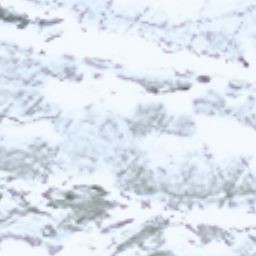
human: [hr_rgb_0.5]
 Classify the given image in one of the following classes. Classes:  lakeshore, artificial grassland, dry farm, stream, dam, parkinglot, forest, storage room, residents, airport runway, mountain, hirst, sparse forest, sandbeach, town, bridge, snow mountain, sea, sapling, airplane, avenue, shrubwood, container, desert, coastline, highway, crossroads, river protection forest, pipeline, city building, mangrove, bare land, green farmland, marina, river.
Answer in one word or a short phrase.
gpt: snow mountain